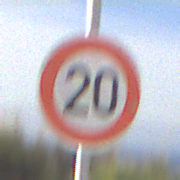
Verkehrszeichen: Geschwindigkeit20
Umgebung: Outdoor, RoadRail
Tageszeit: MorningAfternoon
Wetter: PartlyCloudy
Licht: Natural
Jahreszeit: NotSpecified
Kontrast: HighContrast